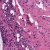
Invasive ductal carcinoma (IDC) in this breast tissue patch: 0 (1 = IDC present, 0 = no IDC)